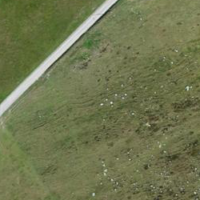
EUNIS habitat code: 26
Species observed at this site:
Silene nutans